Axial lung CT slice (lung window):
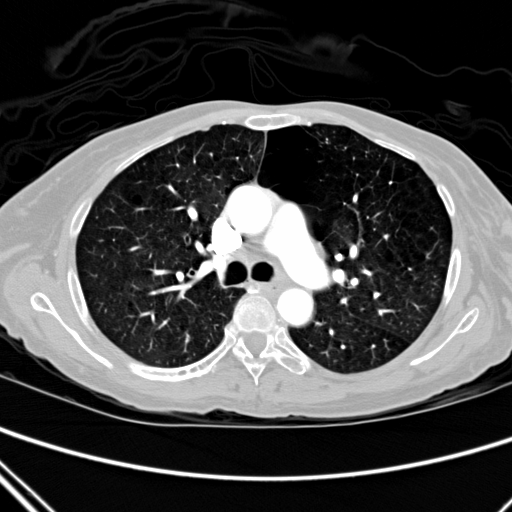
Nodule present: no